Question: i have a button, on which hen user clicks dropdown appears, the code for it is like below:
'''
/* When the user clicks on the button,
toggle between hiding and showing the dropdown content */
function myFunction() {
document.getElementById("myDropdown").classList.toggle("show");
}
// Close the dropdown if the user clicks outside of it
window.onclick = function(event) {
if (!event.target.matches('.btn.btn-primary')) {
var dropdowns = document.getElementsByClassName("dropdowni-content");
var i;
for (i = 0; i < dropdowns.length; i++) {
var openDropdown = dropdowns[i];
if (openDropdown.classList.contains('show')) {
openDropdown.classList.remove('show');
}
}
}
}
'''
'''
.dropdowni {
position: relative;
display: inline-block;
}
.dropdowni-content {
display: none;
position: absolute;
background-color: #f1f1f1;
min-width: 120px;
overflow: auto;
box-shadow: 0px 8px 16px 0px rgba(0, 0, 0, 0.2);
z-index: 1;
}
.dropdowni-content a {
color: black;
padding: 12px 16px;
text-decoration: none;
display: block;
}
.dropdowni a:hover {
background-color: #00bfff;
}
.show {
display: block;
}
'''
'''
<div class="dropdowni">
<button type="button" onclick="myFunction()" class="btn btn-primary">Log In</button>
<div id="myDropdown" class="dropdowni-content">
<a href="#home">Admin</a>
<a href="#about">Member</a>
</div>
</div>
'''
this gives me something like below image

i want the size of the content in dropdown to be smaller as it is big right now, i tried setting the height of content and height of the a tag, but nothing is working, when i change the height of a tag, the text is going below, can anyone tell me what is wrong in my code
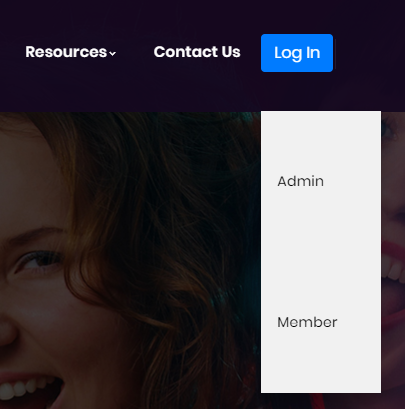
Answer: I checked your code. Apparently, it's ok. Change Padding instead.
Try:
padding: 5px 10px; //first-one(5px) for top and bottom;
// Second-one(10px) for left and right. Let me know if it works, Good luck.
<URL>